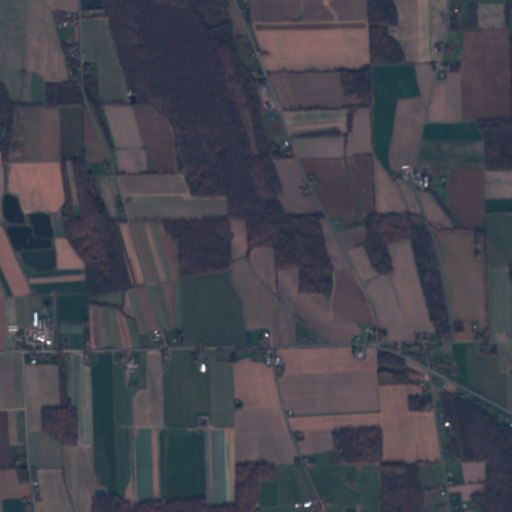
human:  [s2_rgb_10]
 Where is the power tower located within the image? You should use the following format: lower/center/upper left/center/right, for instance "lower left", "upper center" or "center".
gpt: The power tower is located in the lower right of the image.
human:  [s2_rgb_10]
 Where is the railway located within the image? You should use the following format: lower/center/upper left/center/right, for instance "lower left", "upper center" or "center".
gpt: The railway is located in the right of the image.
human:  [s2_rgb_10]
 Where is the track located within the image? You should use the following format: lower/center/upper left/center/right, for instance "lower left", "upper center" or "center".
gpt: There is no track in the image.